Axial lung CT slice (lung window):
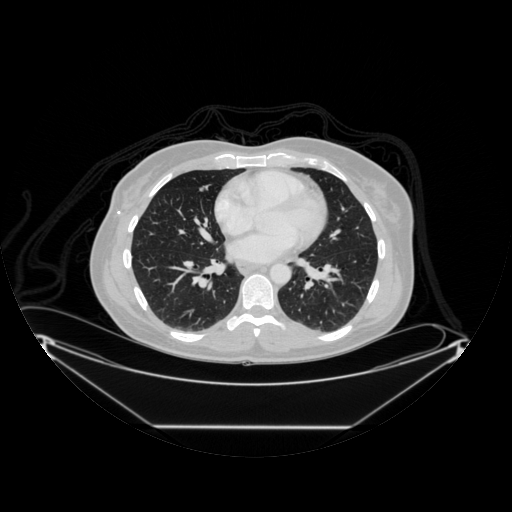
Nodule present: no